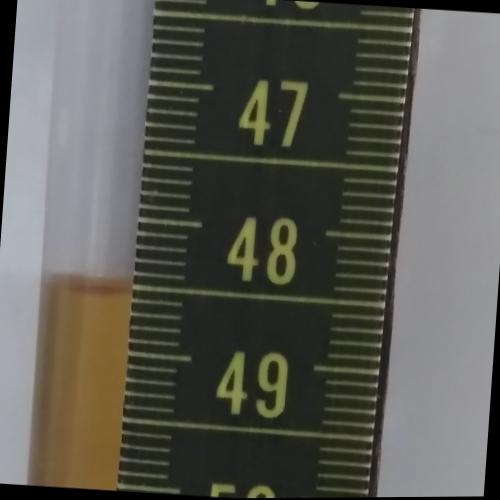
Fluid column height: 48.5 cm